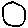
Label: circle